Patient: sex M, age 68
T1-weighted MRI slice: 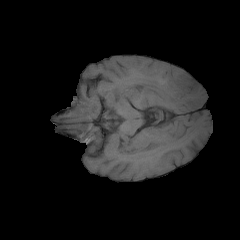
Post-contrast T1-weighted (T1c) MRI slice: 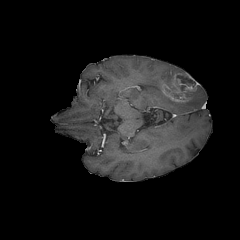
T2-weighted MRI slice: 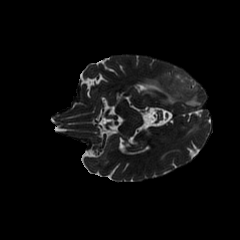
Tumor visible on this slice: yes
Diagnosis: Glioblastoma, IDH-wildtype
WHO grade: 4